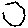
Label: hexagon